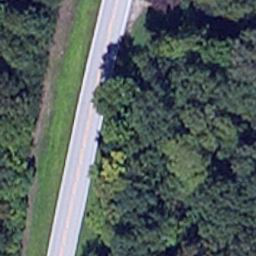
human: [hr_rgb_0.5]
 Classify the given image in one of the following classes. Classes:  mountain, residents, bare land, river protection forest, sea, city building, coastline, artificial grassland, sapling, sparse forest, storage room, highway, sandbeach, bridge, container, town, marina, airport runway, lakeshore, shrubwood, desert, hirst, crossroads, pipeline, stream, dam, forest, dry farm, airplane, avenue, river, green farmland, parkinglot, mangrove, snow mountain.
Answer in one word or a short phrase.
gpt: avenue